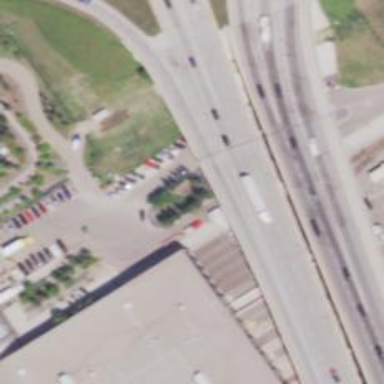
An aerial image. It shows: Light rail service yard with electrified contact lines.